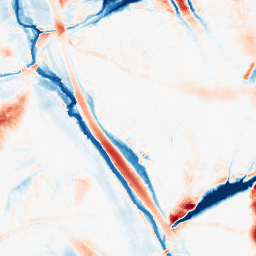
Category: morphological
Decomposition family: morphological_ellipse
Decomposition parameters: operation: average
width: 30
height: 50
Upsampling method: quartic
Upsampling parameters: scale: 4
Upsampling scale: 4